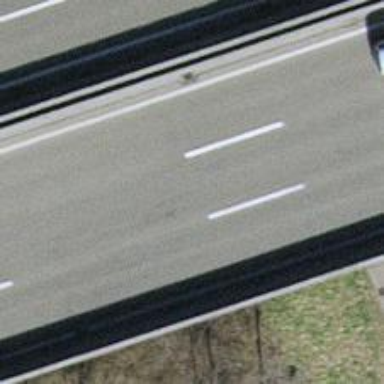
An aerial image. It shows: Viaduct bridge over motorway with asphalt surface.